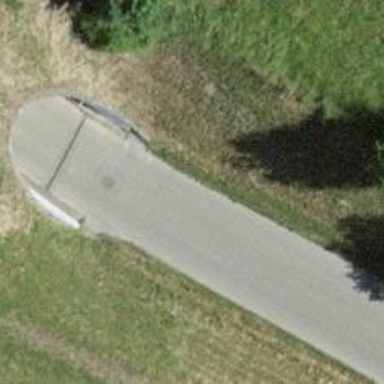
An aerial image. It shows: Residential road with asphalt surface going through tunnel.